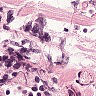
Metastatic tissue present: no